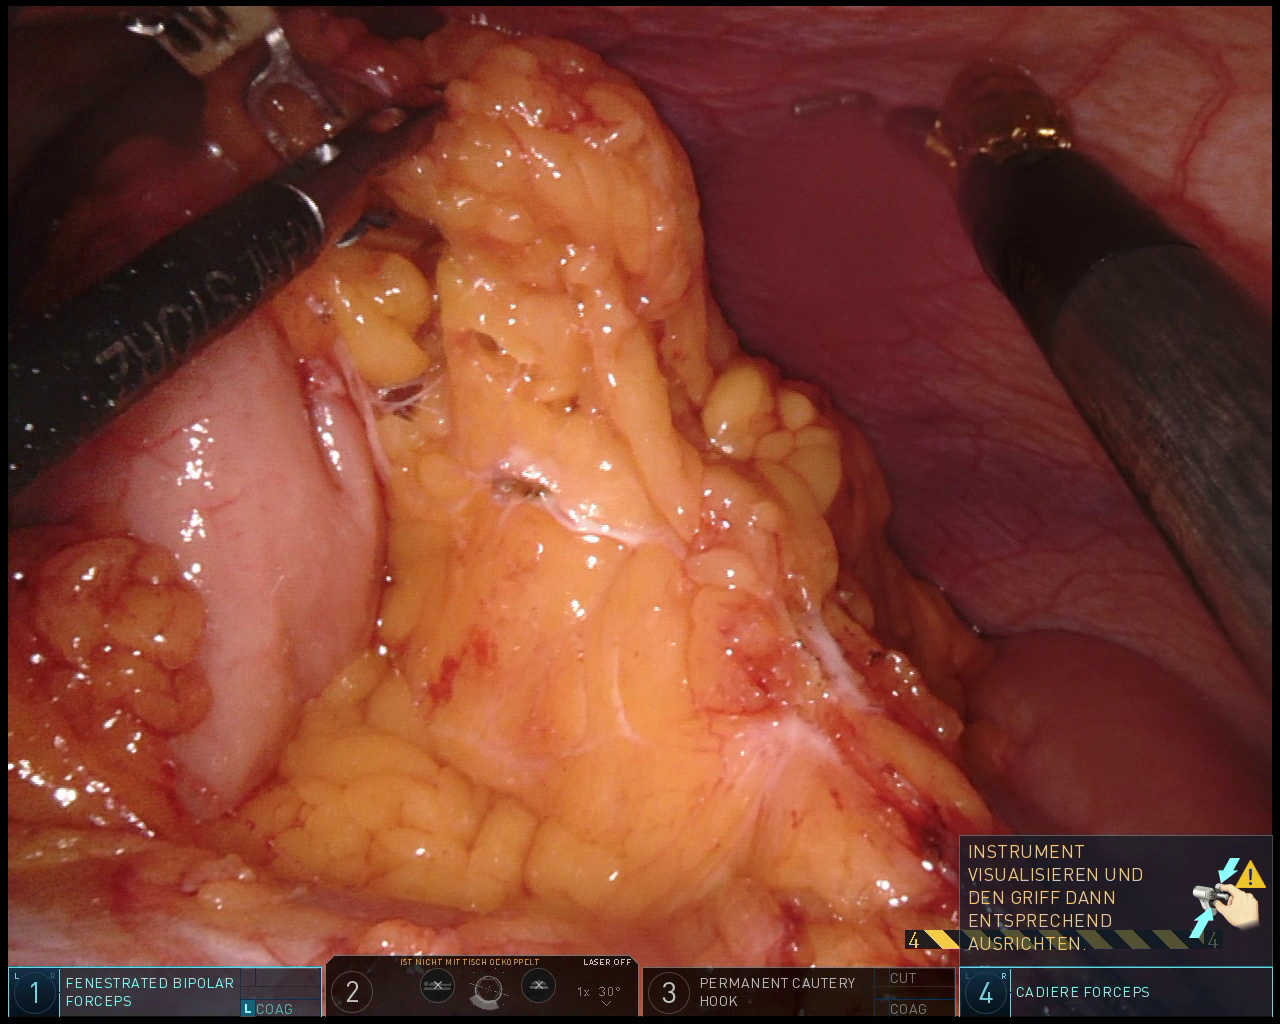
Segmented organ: stomach
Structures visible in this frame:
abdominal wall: yes
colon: yes
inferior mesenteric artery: no
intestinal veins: no
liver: no
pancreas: no
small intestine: no
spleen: no
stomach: yes
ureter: no
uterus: no
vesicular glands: no